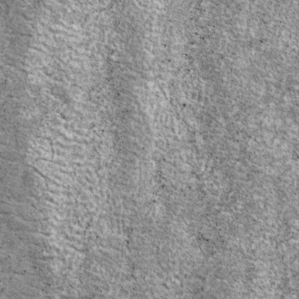
Label: non_frost